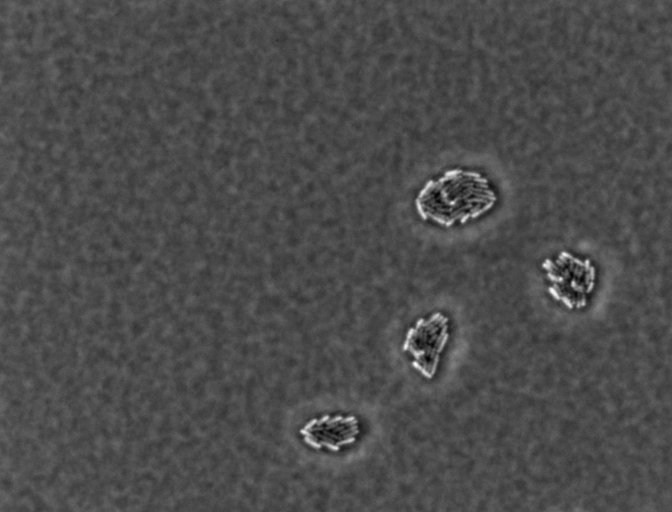
Phase contrast microscopy, 60x objective, 3 h incubation